Question: Say you have a 'UIView' on top of which you have a bunch of cards allocated in some order. When something interesting happens you'd like to display another card at some location.
Only condition is :
- - 'UIView'

So, i'd like 10 of hearts to:
- -
Currently what i have is (shows up ok, but is wrong)
'''
[[card faceImageView] addSubview:[followUpCard
faceImageViewAtPoint:CGPointMake(15, 25)]];
'''
If i do
'''
[gameView addSubview:[followUpCard
faceImageViewAtPoint:CGPointMake(250, 150)]]; //coord in superview's system
'''
If card would appear at the very bottom.
Please advise.
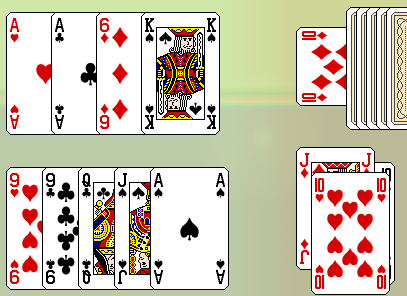
Answer: If I understand the question correctly, you just want to bring the card to the foreground?
If so you could do something like this:
'''
[[followUpCard superview] bringSubviewToFront:followUpCard];
'''